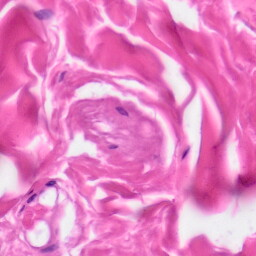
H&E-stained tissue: Skin